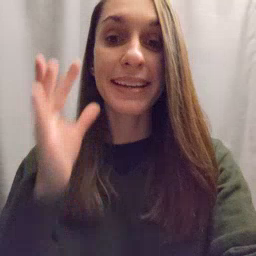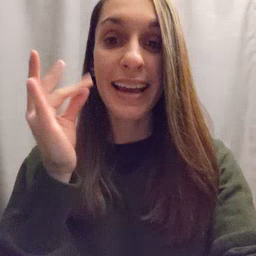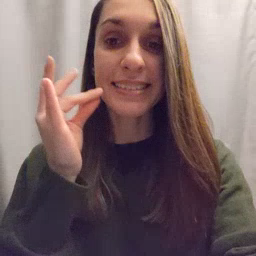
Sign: cat